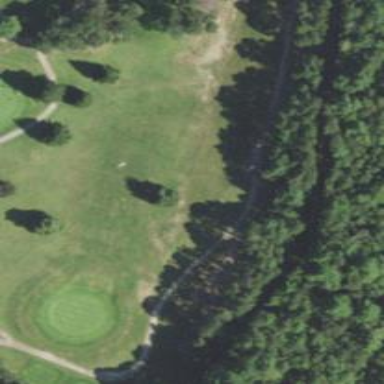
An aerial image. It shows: Golf hole.